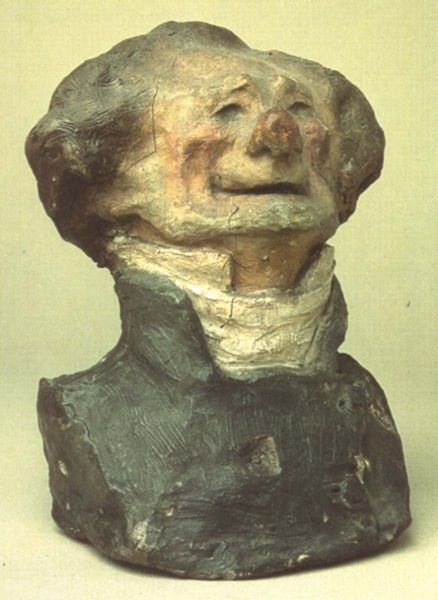
Titel: Charles Philippon, Der zahnlose Lachende
Künstler: Honoré Daumier
Schlagwörter: kopf, mann, ocker, braun, frisur, grau, haar, holz, mund, nase, schwarz, stirn, weiss, rot, beige, alt, anzug, hemd, augen, gesicht, kragen, stein, hals, flach, figur, haare, kinn, locken, keramik, skulptur, ton, lächeln, wangen, alter mann, abstrakt, frack, karikatur, brauen, büste, plastik, bemalt, lachen, eisen, beton, clown, weinen, lockig, humor, hässlich, stehkragen, heiter, lustig, halbglatze, daumier, augnbrauen, hamd, fröhlich, breit, gips, bemalung, riss, lachend, erzählen, sturn, knollennase, rote nase, wangel, angeheitert, tuchbüste, bemalter gips, bemalter beton